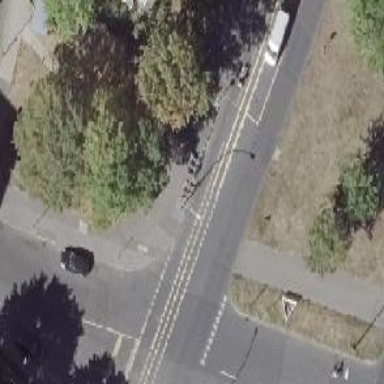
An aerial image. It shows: Secondary road with asphalt surface and dual carriageway design. There is kerb separating the cycleway on the right side.